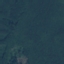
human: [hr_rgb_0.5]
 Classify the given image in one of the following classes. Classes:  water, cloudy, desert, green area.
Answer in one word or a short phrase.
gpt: green area